Current action and preconditions to check: trajectory_clear

Your task: For each precondition in the list above, predict whether it will hold at this action.

Consider the current scene as observed from the mobile robot's camera, and analyze the predicted future states of all dynamic agents (e.g., people, animals, vehicles, or any moving entities) within the NEXT SECOND.

IMPORTANT: Only answer "very likely" if you are absolutely certain—based on strong, clear evidence—that a dynamic agent will violate the precondition in the predicted future state. Do NOT answer "very likely" for unlikely, ambiguous, or low-probability risks.

Ask yourself for each precondition: Is there a high probability, with clear and convincing evidence, that the predicted future states of any dynamic agent will interfere with the predicted future state of the currently executing action within the NEXT SECOND, causing that precondition to fail?

Assess the risk level based on these predictions. Use "likely" or "very likely" if motions create a clear risk of interference.

Use "neutral" or "improbable" if agents are nearby but their predicted paths are clearly diverging or non-conflicting.

Failure Risk Categories: "very improbable", "improbable", "neutral", "likely", "very likely"

Answer Format: Output ONLY the probability_of_failure value from these categories: "very improbable", "improbable", "neutral", "likely", "very likely"

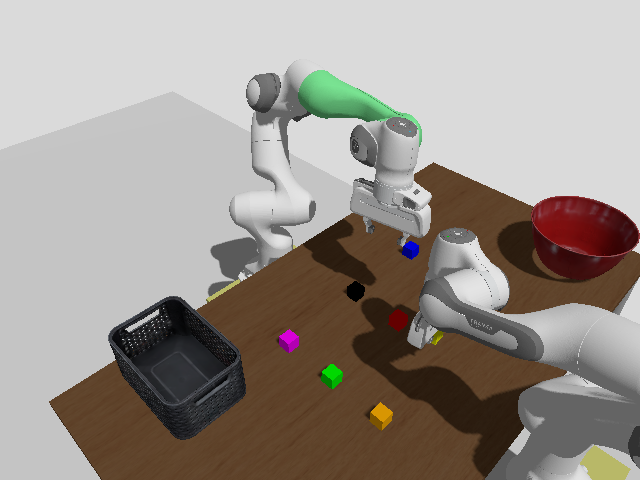

Answer: neutral